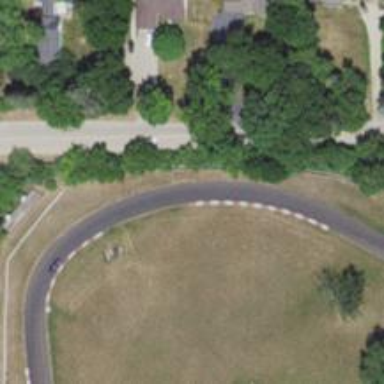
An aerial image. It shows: Motor sport raceway.